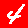
Digit: 4